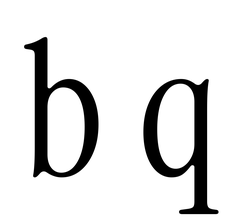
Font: InstrumentSerif-Regular